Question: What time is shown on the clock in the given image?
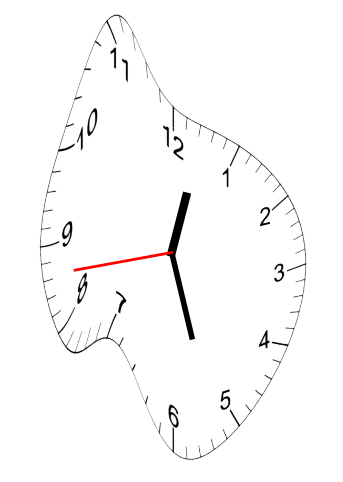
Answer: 12:26:43